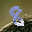
Label: 8